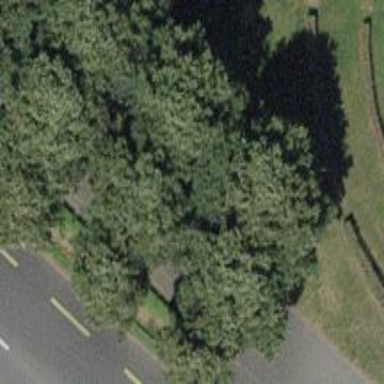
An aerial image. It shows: Urban tree adding natural touch to the cityscape.